Question:
here is the code given to me and a have also a text file where i need to get the Text from and compile the program.
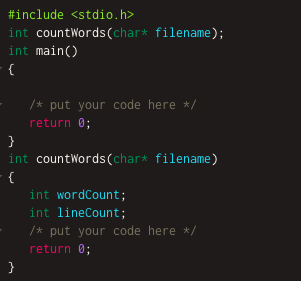
Answer: You need to use open a file with 'fopen()' first. But the current user needs to have perms to read/write the file.
We will use 'r' to only read from a file. If the file is not read it will return 'NULL'. You can 'fscanf()' function to get the value of a file. The second parameter represents the type of the variable as in this case it's a string(char), third param is the mem address of the variable itself. Kind of like file version of 'scanf()'.
'''
int main()
{
char a[1000];
FILE *myFile;
if ((myFile = fopen("C:\myUSER\newprogram.txt","r")) == NULL){
printf("Error! opening file");
exit(1);
}
fscanf(myFile ,"%s", &a);
printf("Value of a=%s", a);
fclose(myFile);
return 0;
}
'''